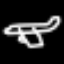
Label: airplane